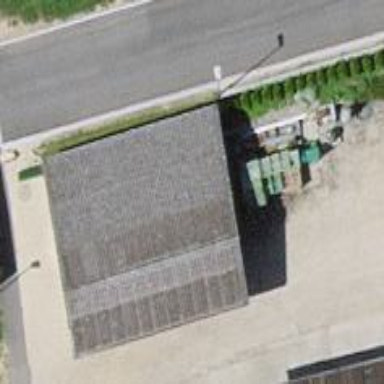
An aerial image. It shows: Rural barn.